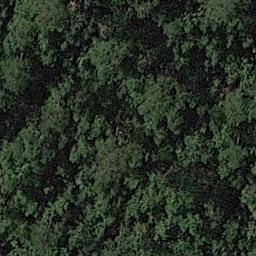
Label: forest